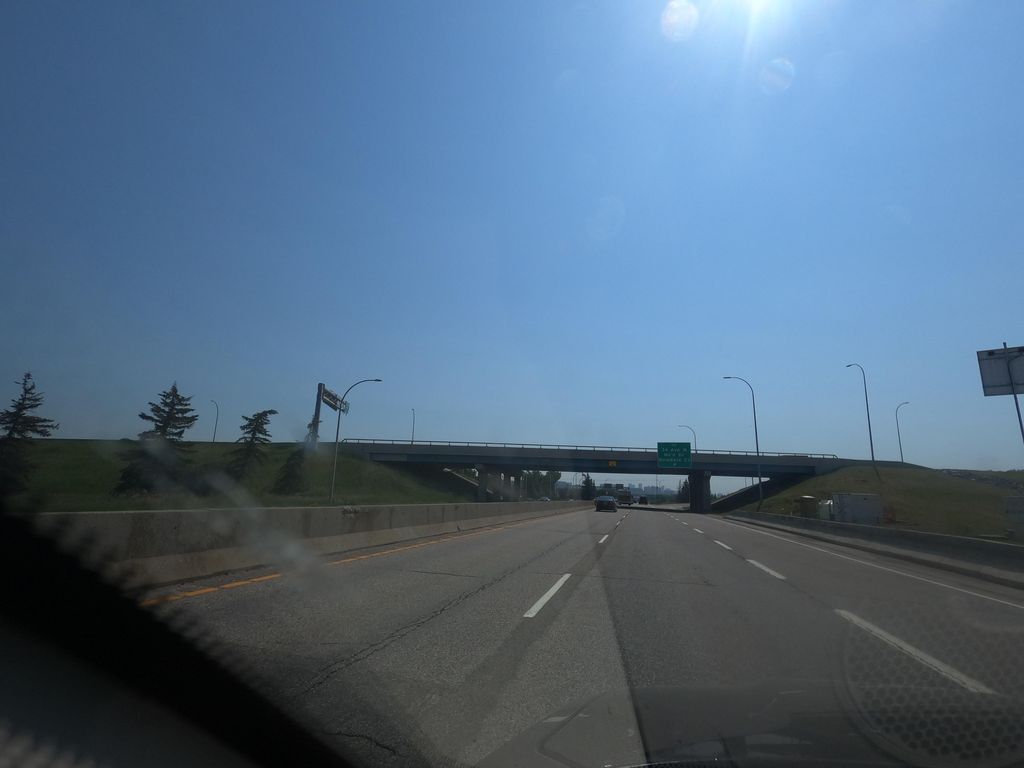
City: calgary